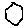
Label: hexagon